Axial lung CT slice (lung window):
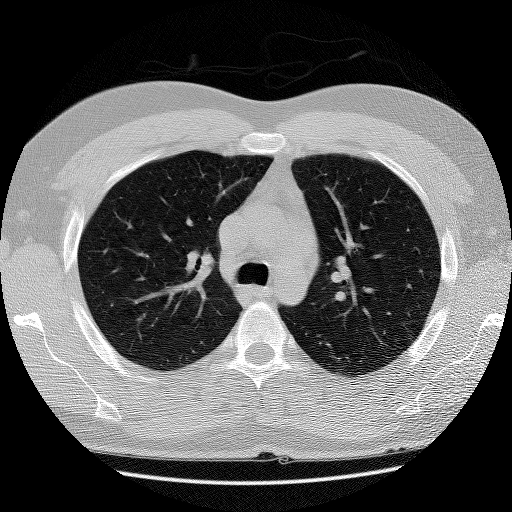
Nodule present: no